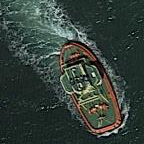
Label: civil